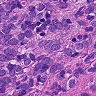
Metastatic tissue present: yes